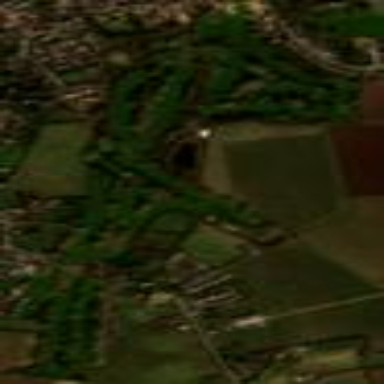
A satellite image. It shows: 18-hole golf course situated within leisure land.